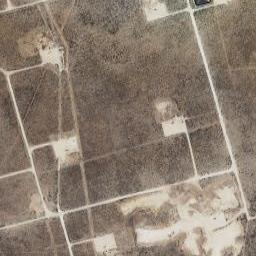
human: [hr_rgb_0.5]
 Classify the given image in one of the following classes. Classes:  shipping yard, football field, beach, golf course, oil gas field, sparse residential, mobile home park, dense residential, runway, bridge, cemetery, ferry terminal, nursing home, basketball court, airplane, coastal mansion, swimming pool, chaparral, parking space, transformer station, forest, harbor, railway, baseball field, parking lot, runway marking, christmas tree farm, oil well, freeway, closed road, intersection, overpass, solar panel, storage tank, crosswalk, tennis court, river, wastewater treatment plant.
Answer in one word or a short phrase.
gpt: oil gas field